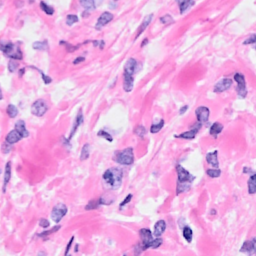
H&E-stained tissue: Breast